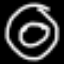
Label: donut